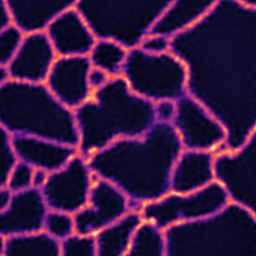
Label: Super-resolution ER image